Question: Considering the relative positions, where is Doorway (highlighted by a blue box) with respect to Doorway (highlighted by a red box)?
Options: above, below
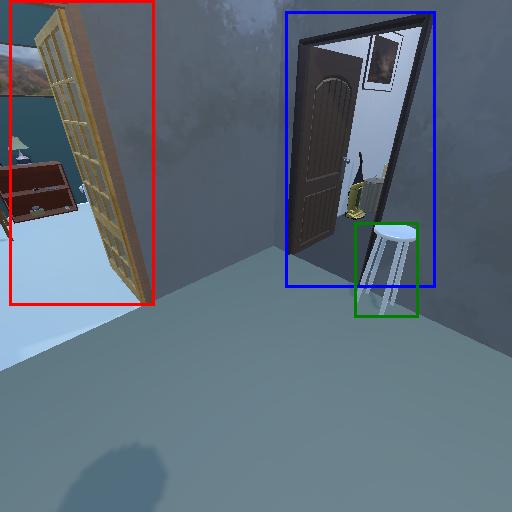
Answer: above